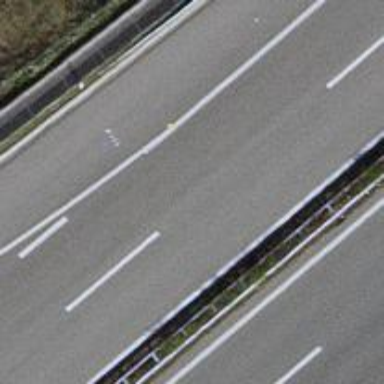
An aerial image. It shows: Asphalt motorway.